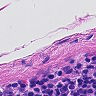
Metastatic tissue present: no